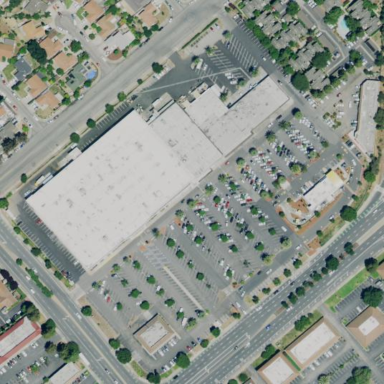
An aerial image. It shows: Retail area.